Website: bh-photo
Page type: address-validator
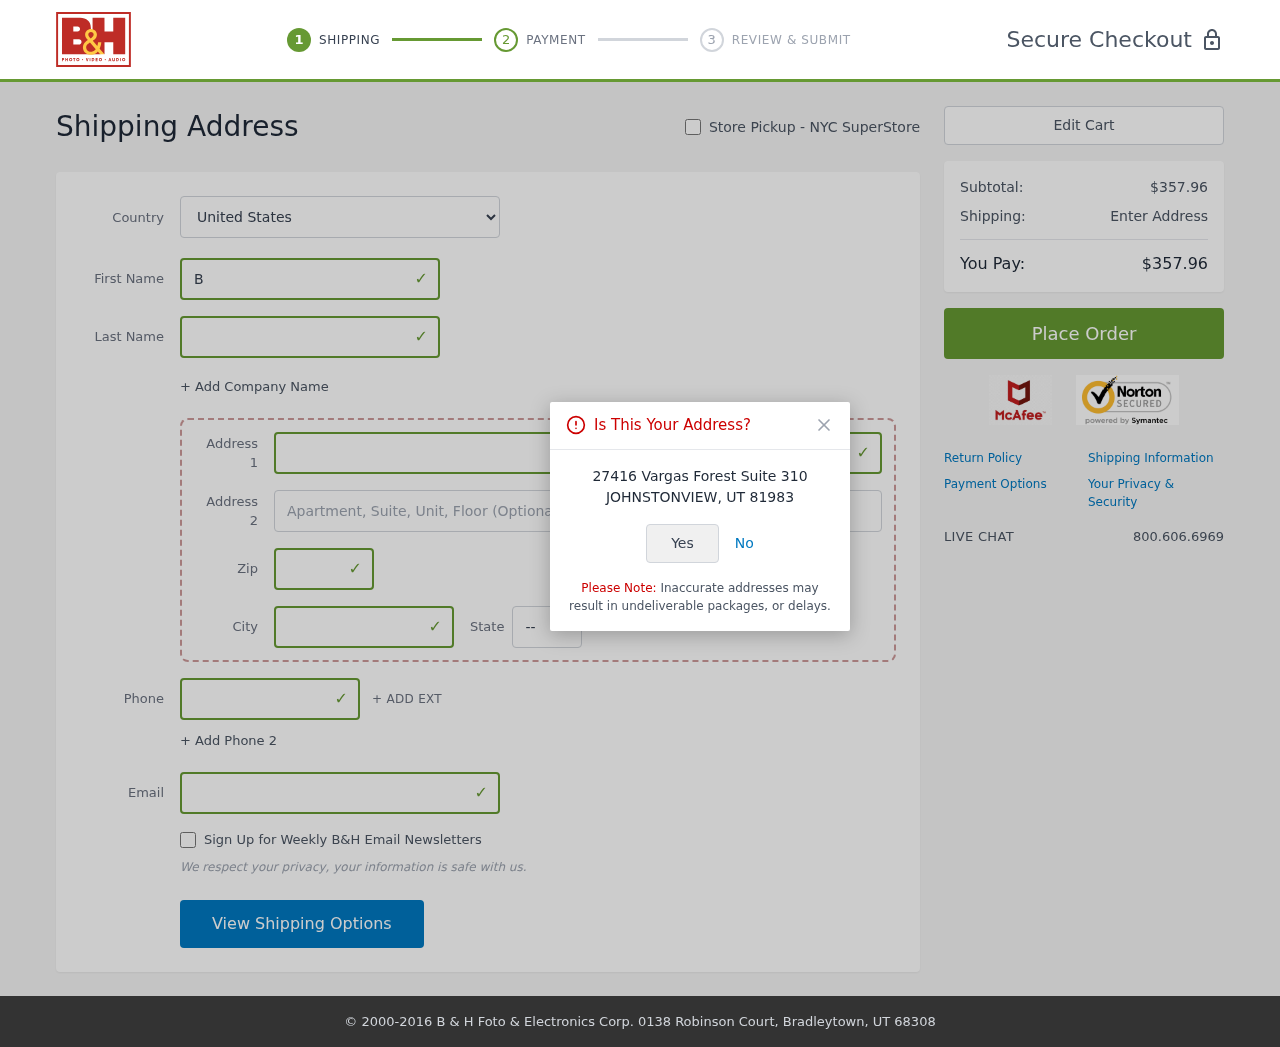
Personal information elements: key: PII_CITY
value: Johnstonview
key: PII_COUNTRY
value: United States
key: PII_EMAIL
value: brad_paul@gmail.com
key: PII_FIRSTNAME
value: Brad
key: PII_LASTNAME
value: Paul
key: PII_PHONE
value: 2783377131
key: PII_POSTCODE
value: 81983
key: PII_STATE_ABBR
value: UT
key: PII_STREET
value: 27416 Vargas Forest Suite 310
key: PII_CITY_CONFIRM
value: JOHNSTONVIEW
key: PII_POSTCODE_FULL
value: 81983
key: PII_POSTCODE_NUMERIC
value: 81983
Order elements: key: ORDER_SUBTOTAL
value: $357.96
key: ORDER_TOTAL
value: $357.96